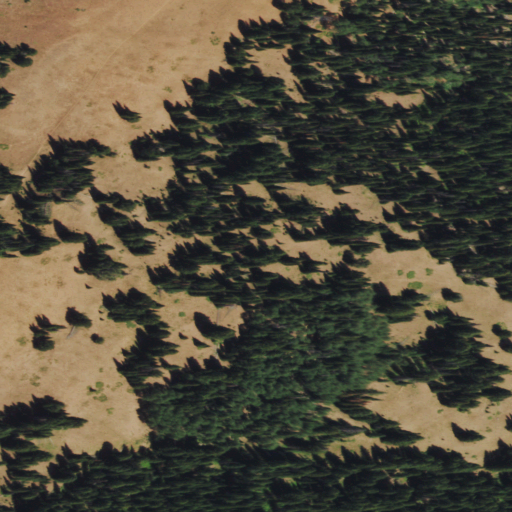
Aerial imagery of mountain in Wyoming named Lake Mountain containing evergreen forest and shrub